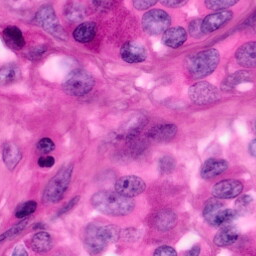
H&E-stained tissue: Pancreatic